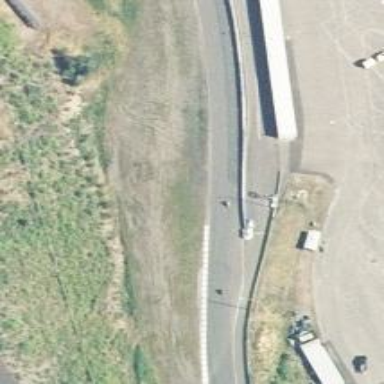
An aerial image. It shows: Motor sport raceway with asphalt surface.